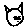
Label: cat